Field crop: maize
Growth stage: 1
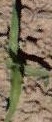
Species: maize